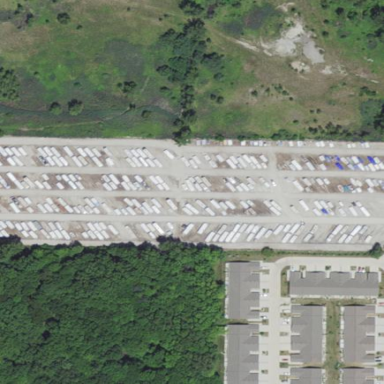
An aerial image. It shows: Boat storage facility.